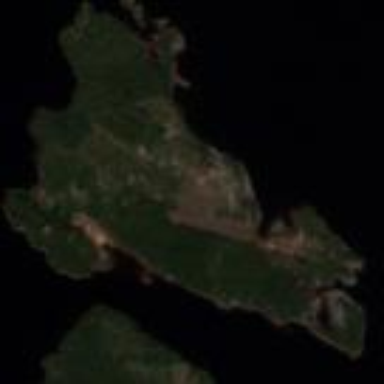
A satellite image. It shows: Image showing island.